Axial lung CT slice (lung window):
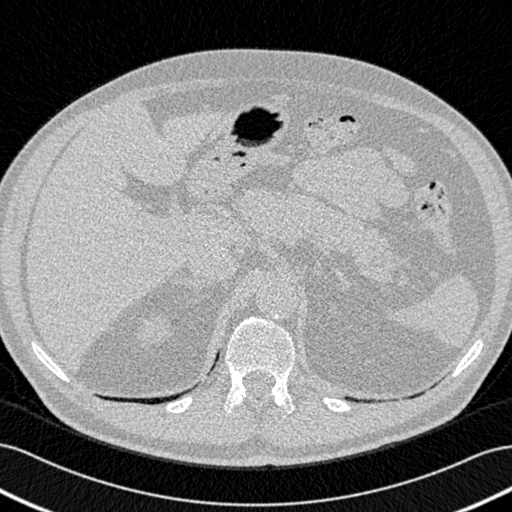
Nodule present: no